Chest X-ray. View position: PA
Patient age: 52
Patient sex: F
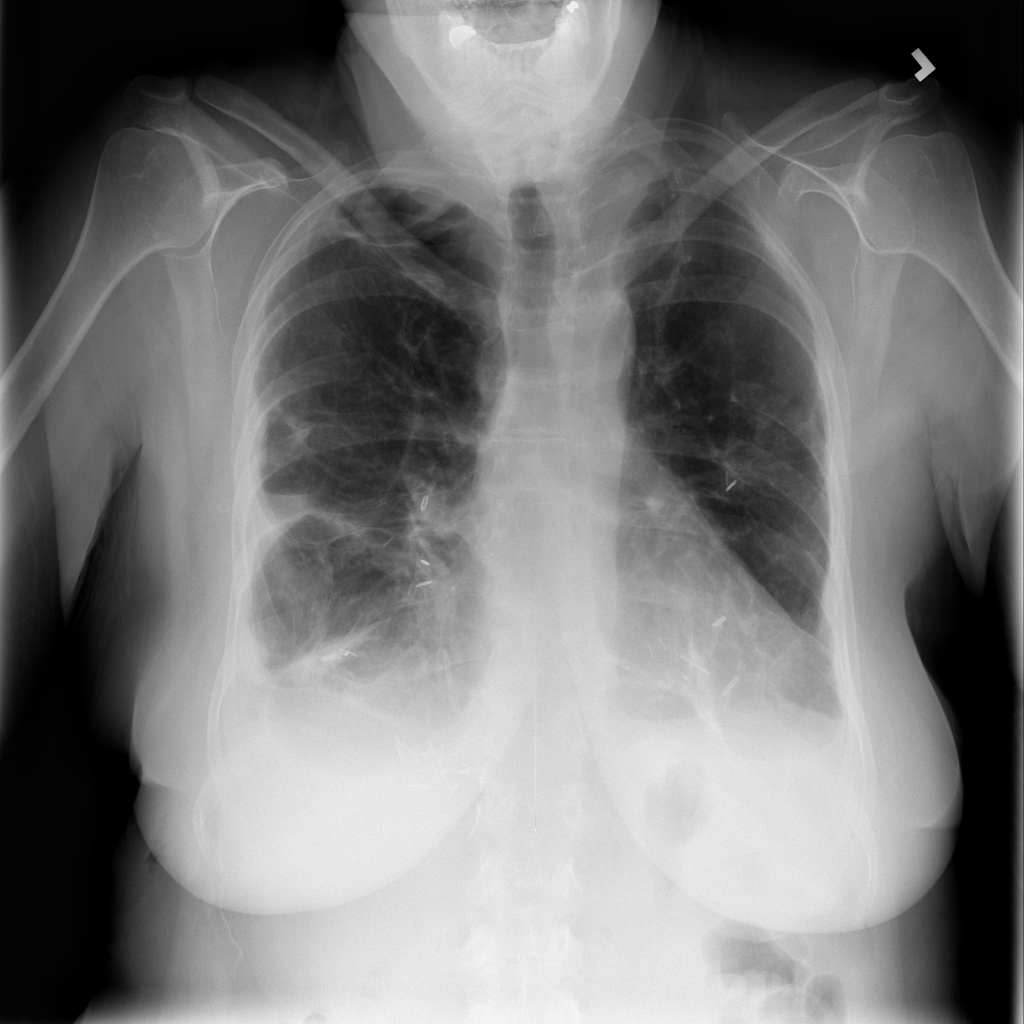
Finding: Pneumothorax